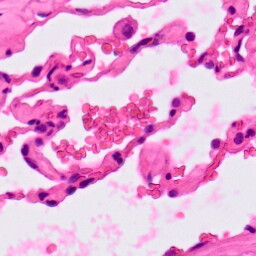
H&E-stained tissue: Lung